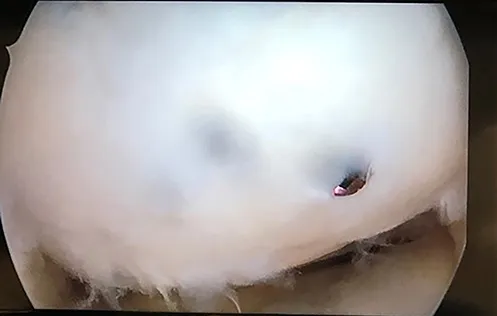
Cystic lesion observed during the patient's arthroscopic debridement procedure.
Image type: endoscopy (arthroscopy)